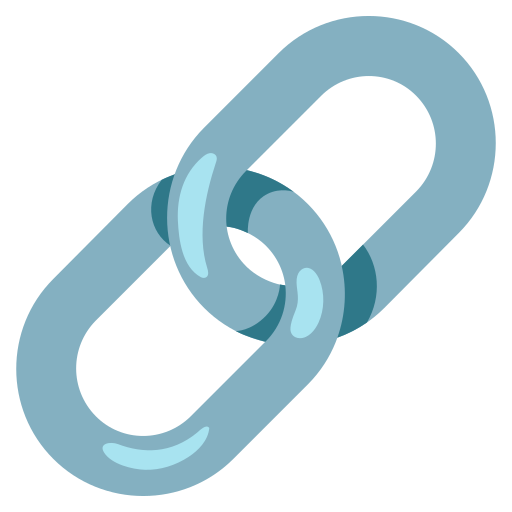
Emoji: 🔗